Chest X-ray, PA view. Patient: 48 years old, sex M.
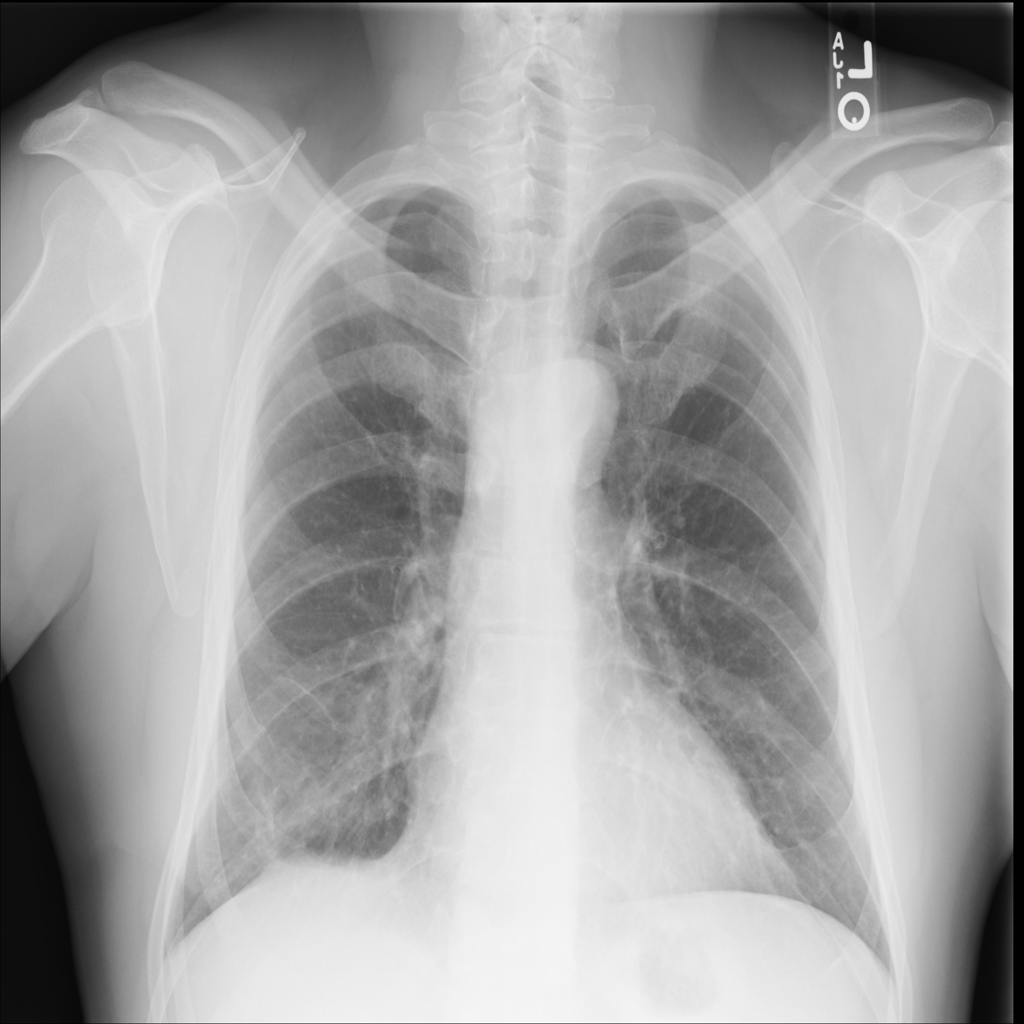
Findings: Atelectasis